Question: I did some analysis with my data but I found that all the ROC plots have the threshold points consolidated at the base of the graphs. Is the issue from the data itself or from the package used?
'''
library(ROCR)
ROCRPred = prediction(res2, test_set$WRF)
ROCRPref <- performance(ROCRPred,"tpr","fpr")
plot(ROCRPref, colorize=TRUE, print.cutoffs.at=seq(0.1,by = 0.1))
'''

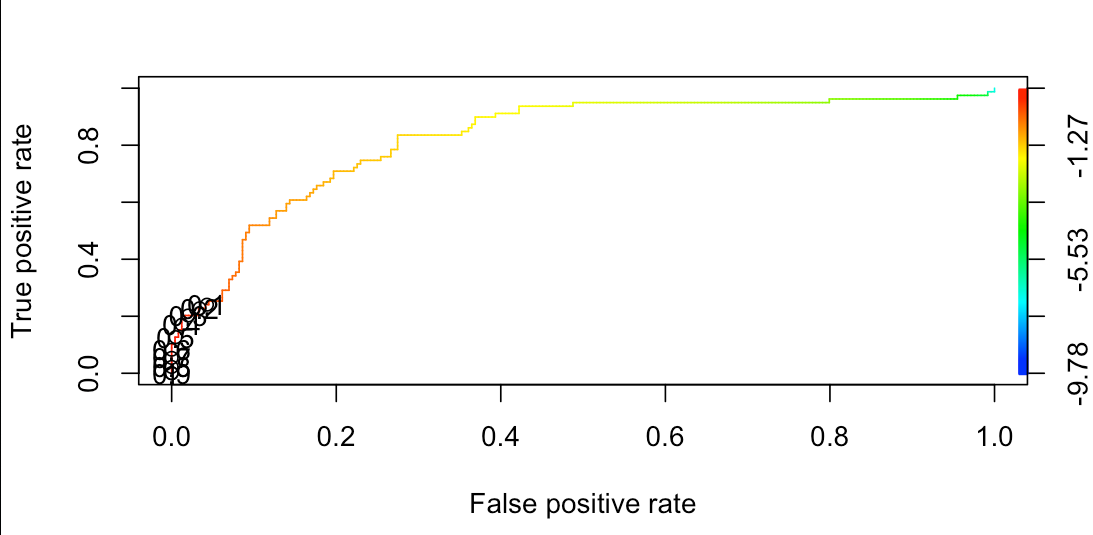
Answer: I think "the threshold points are consolidated at the base of the graphs" due to the parameter 'print.cutoffs.at' in plot.
According to the documentation
print.cutoffs.at:-This vector specifies the cutoffs which should be printed as text along the curve at the corresponding curve positions.
As mentioned by @Calimo in his answer to adapt the threshold according to the data.